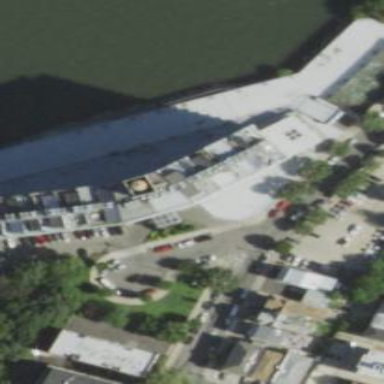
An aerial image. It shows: Part of building with flat concrete roof.